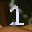
Label: 1